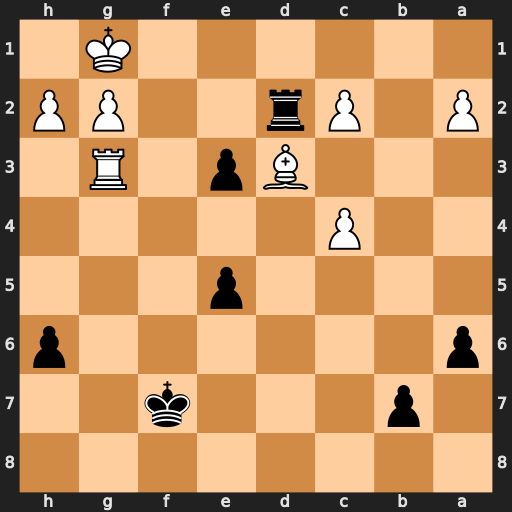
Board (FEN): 8/1p3k2/p6p/4p3/2P5/3Bp1R1/P1Pr2PP/6K1
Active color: b
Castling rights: -
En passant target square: -
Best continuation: Rd1+ Bf1 e2